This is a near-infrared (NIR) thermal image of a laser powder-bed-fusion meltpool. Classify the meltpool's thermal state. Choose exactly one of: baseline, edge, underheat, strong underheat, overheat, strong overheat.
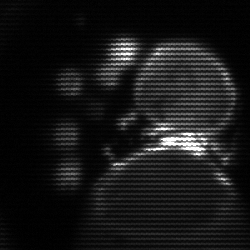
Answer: edge